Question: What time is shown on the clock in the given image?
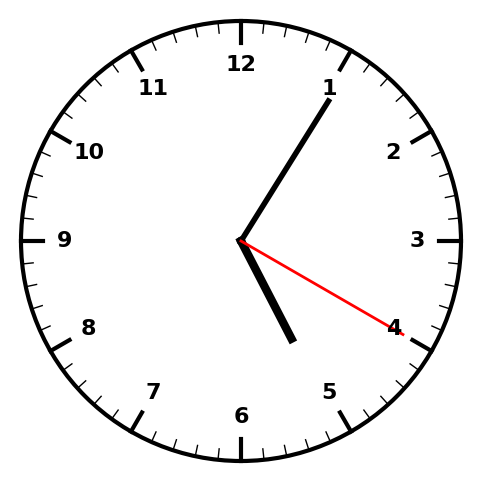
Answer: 05:05:20